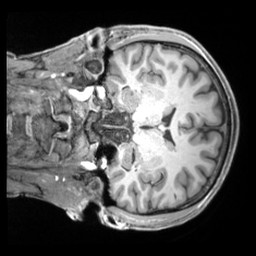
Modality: T1w
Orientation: coronal
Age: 25
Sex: male
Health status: ill
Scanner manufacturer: siemens
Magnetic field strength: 3 T
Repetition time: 2.2 s
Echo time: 0.00218 s